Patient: sex M, age 57
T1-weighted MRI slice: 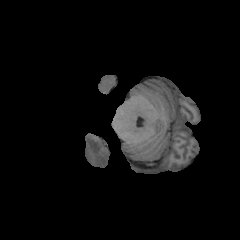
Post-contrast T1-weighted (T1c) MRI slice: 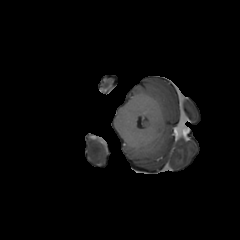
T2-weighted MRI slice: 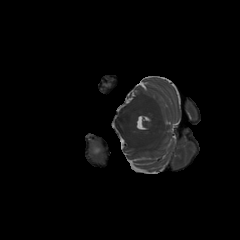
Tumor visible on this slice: yes
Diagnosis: Glioblastoma, IDH-wildtype
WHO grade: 4